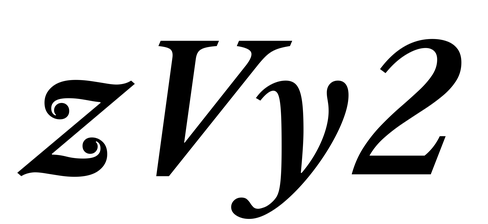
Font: LibreCaslonText-Italic_SemiBold_Italic